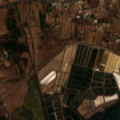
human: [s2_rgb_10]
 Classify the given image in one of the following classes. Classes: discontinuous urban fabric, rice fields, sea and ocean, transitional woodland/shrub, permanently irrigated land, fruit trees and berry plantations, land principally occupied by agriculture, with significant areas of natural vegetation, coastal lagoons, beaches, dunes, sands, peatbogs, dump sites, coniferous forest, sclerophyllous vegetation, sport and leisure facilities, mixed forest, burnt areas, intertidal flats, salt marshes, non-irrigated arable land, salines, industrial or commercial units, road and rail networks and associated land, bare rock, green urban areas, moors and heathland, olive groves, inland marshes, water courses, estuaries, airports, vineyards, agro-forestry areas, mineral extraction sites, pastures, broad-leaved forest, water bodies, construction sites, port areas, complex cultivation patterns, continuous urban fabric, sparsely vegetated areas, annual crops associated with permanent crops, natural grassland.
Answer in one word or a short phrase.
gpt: non-irrigated arable land, permanently irrigated land, annual crops associated with permanent crops, complex cultivation patterns, coniferous forest, salines, intertidal flats